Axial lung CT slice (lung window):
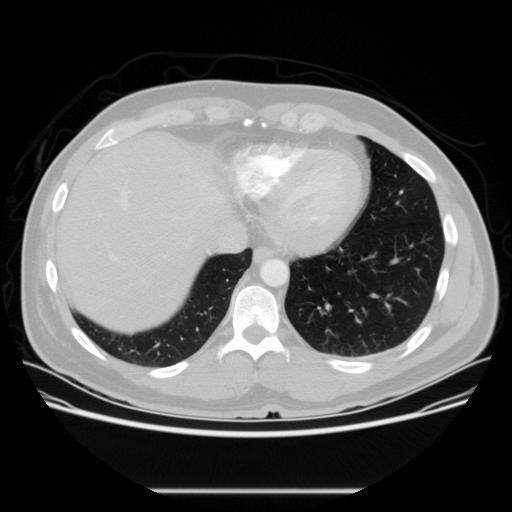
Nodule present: no